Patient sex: M
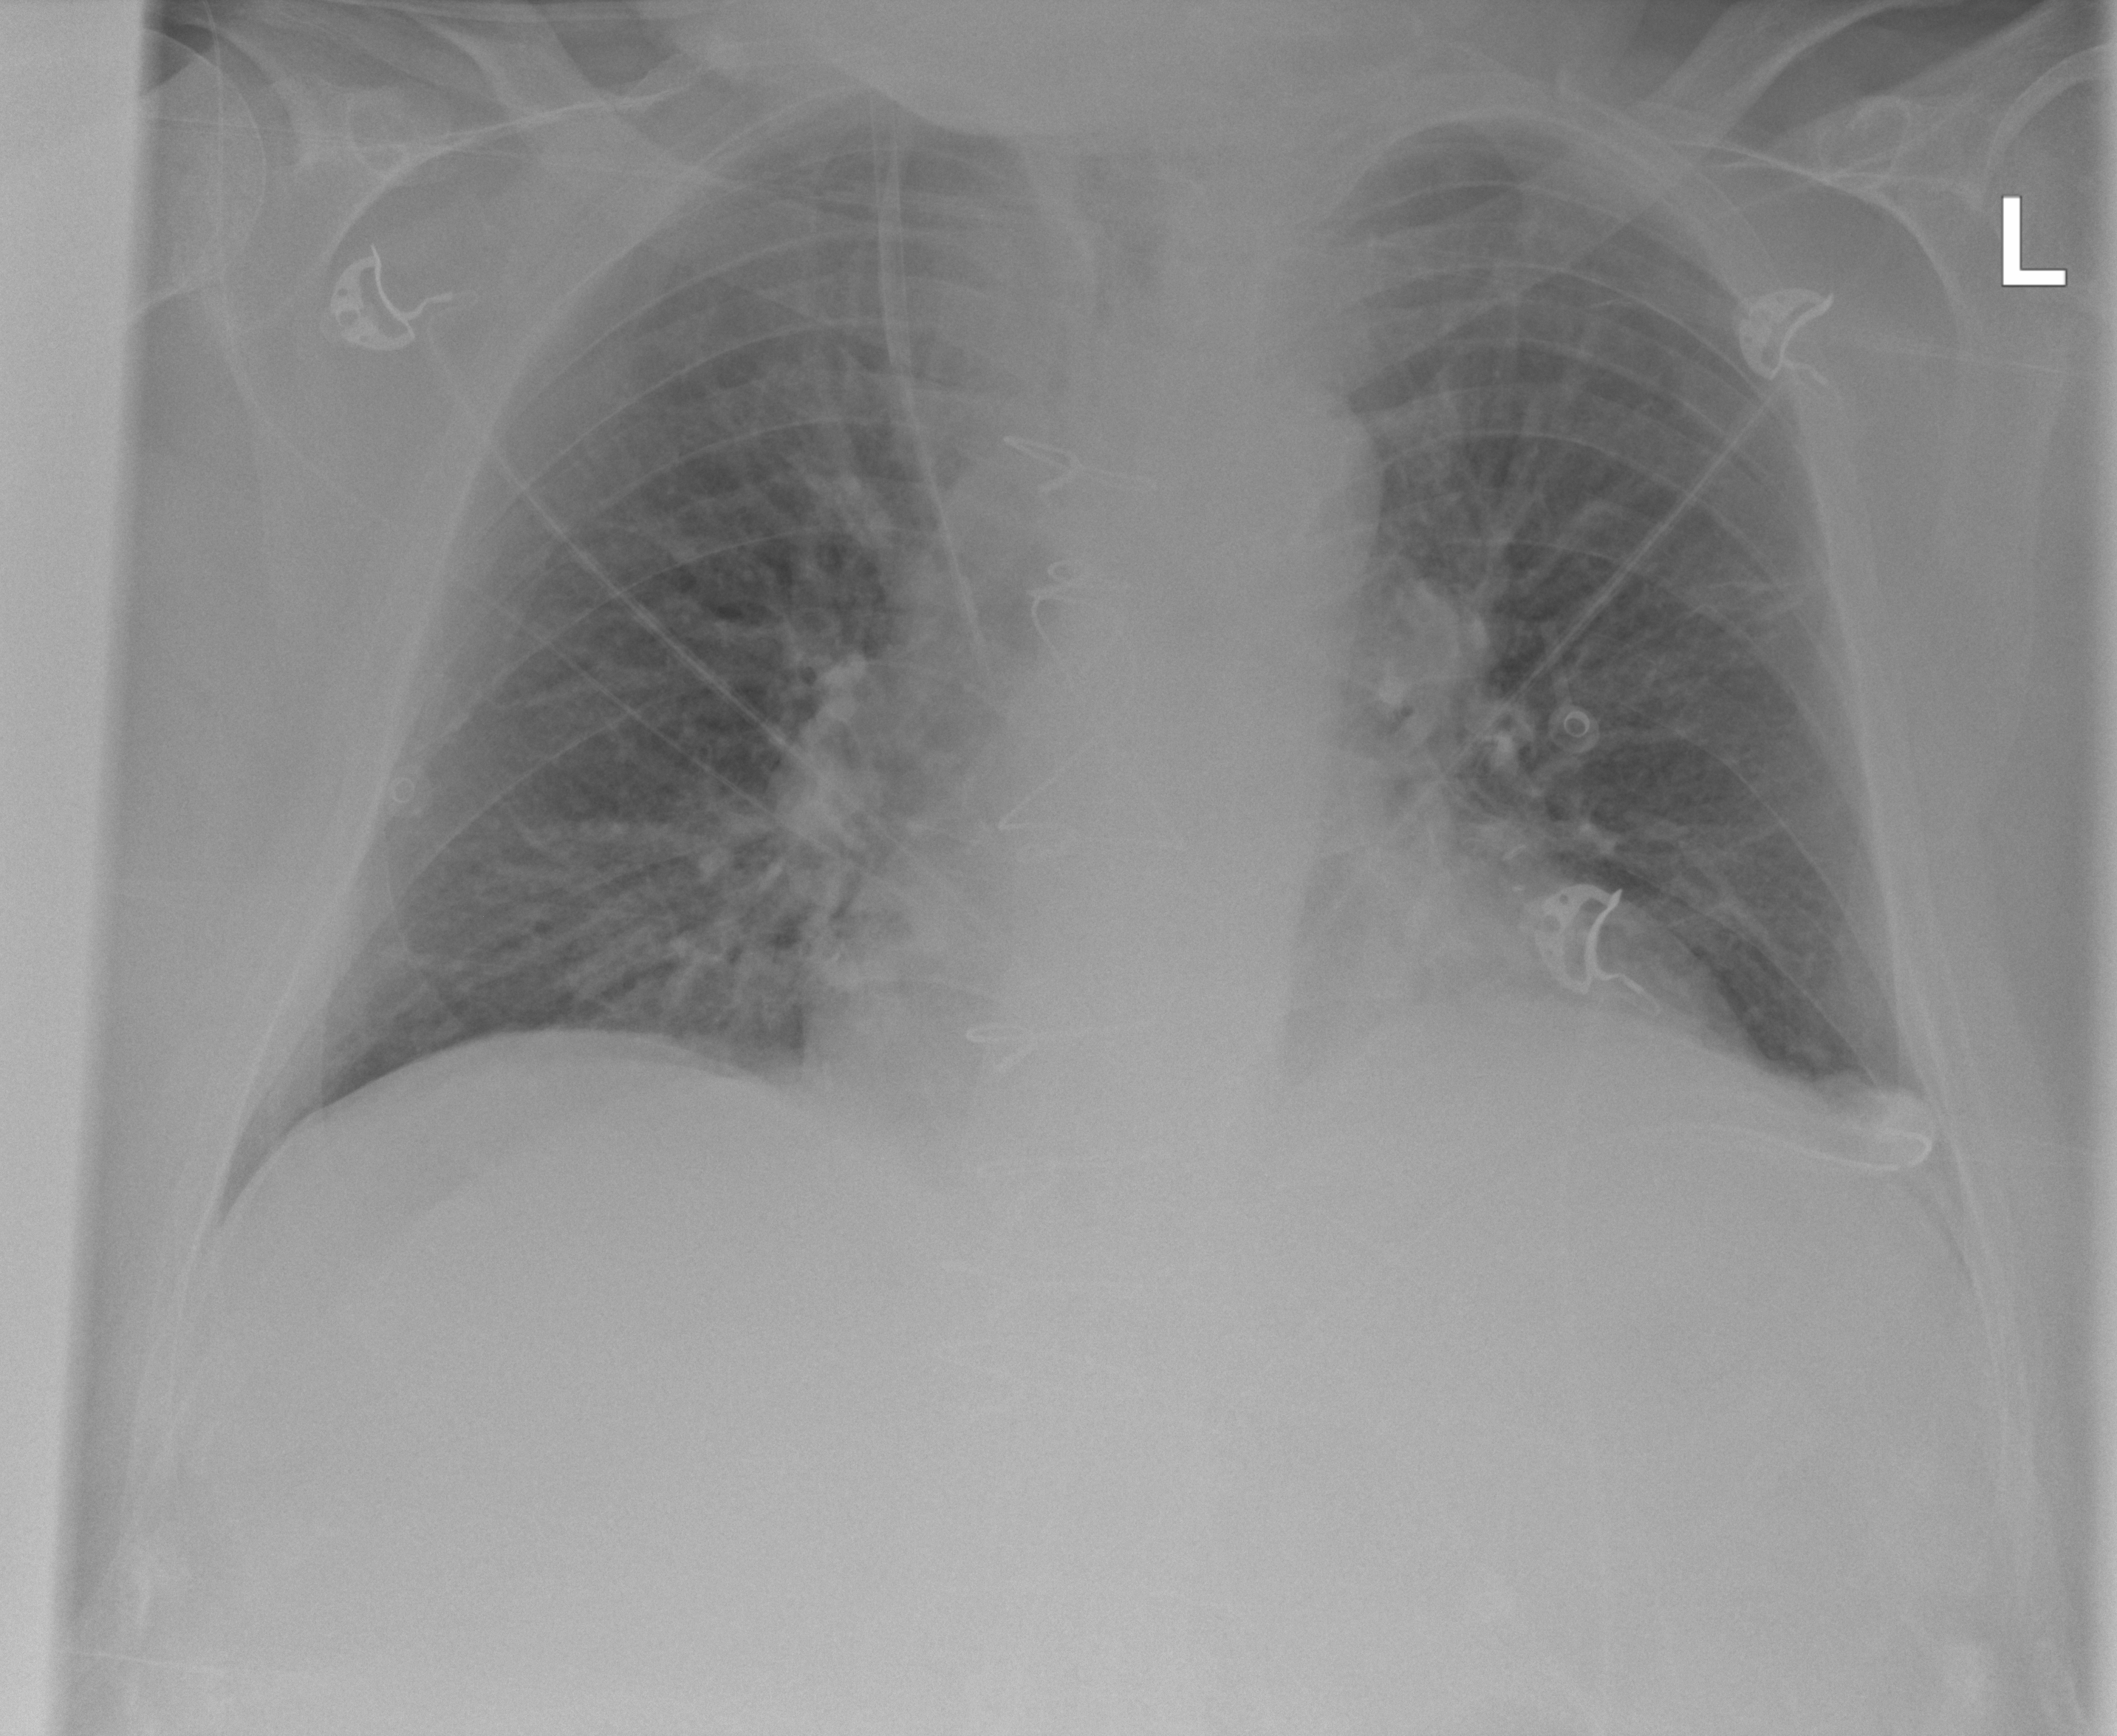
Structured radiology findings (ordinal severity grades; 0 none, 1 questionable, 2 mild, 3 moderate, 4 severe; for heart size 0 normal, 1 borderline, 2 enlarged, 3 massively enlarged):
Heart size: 2
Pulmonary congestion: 0
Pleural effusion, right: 0
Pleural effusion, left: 2
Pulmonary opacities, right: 0
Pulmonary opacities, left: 0
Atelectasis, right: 0
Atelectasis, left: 0